Question: I am having trouble implementing italic style in my Vim under iTerm2 on OS X Yosimite.
I did the step-by-step from <URL> and my iTerm is able to render italic.
But my Vim still not working.
I've set the font to which has italic style supported and when i set the comment to italic in vim:
'''
highlight Comment cterm=italic
'''
The comment become having a bg-color instead of italic.

Do you guys know how to solve this problem?
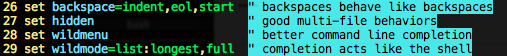
Answer: I just found out the issue with my italic font not rendering properly. Tha was completly my own mistake.
I have set in my to instead of using whatever the terminal/iterm2 has.